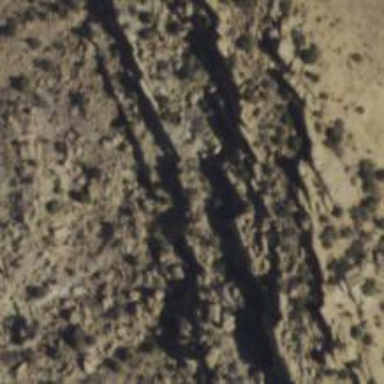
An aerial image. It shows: Natural cliff.